Interaction volume radius: 5 \u00c5
Interaction volume height: 25 \u00c5
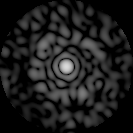
Disorder parameter: 0.8617